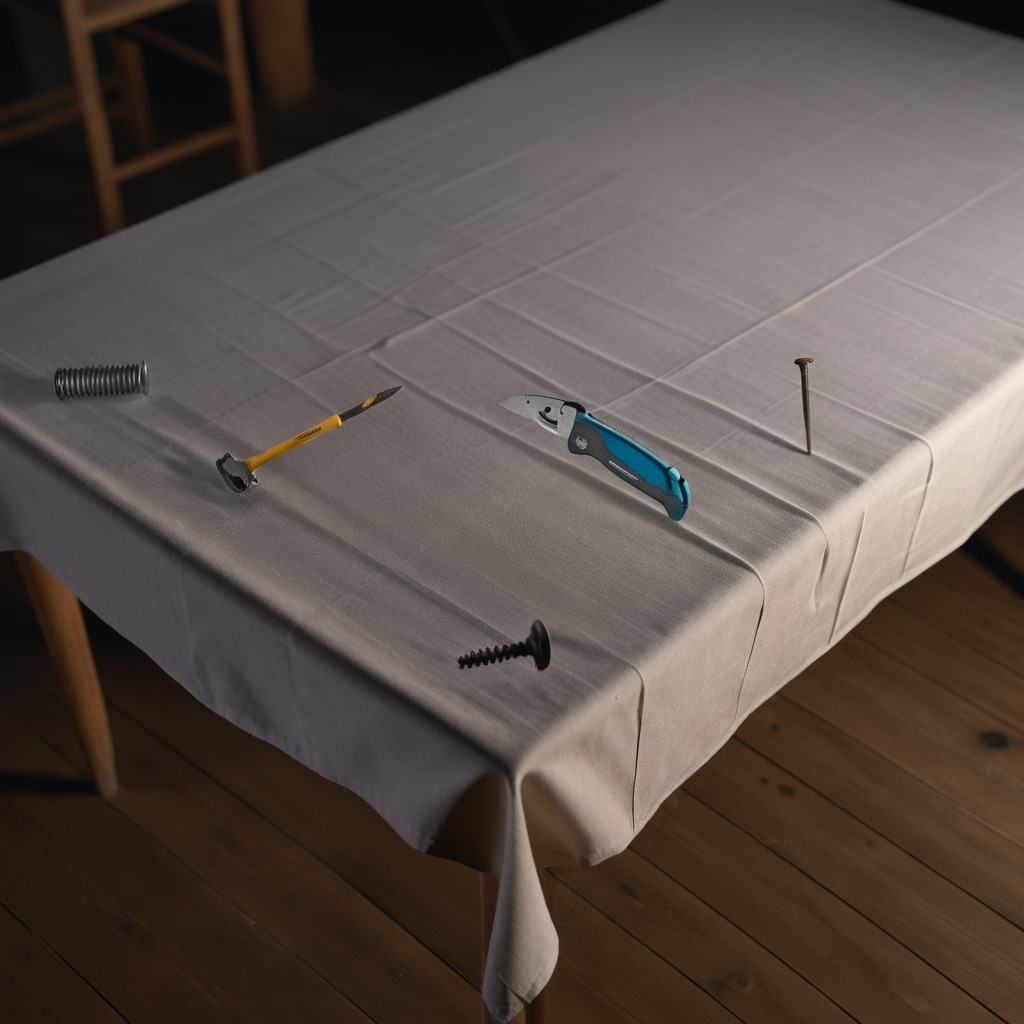
A utility knife, a metal machine screw, an iron nail, a hammer, and a coiled metal spring lying on a clean wooden table inside a workshop at night dim ambient light soft shadows worn but beneath the cloth.